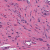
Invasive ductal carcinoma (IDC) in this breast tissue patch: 0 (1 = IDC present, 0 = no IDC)